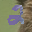
Label: 2